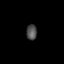
Tissue: lung
Cell type: Smooth muscle cells
Senescence score: 0.6284
Nuclear area (px): 156
Mean DAPI intensity: 79.942